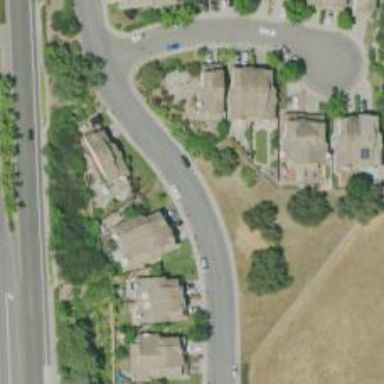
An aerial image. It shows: Asphalt road in residential area.